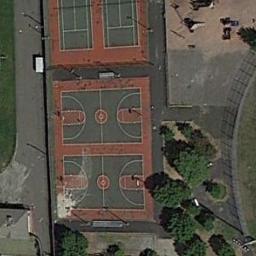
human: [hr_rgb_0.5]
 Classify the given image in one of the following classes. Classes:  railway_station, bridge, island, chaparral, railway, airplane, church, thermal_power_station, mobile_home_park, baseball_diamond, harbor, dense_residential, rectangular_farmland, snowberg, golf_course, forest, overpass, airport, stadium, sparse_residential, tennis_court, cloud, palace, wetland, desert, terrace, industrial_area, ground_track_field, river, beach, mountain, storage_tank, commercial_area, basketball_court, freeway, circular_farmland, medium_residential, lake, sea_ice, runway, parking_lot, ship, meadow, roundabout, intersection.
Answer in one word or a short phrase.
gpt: basketball_court